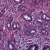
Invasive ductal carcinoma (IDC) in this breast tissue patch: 1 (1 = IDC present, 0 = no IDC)